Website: crate-barrel
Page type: cart
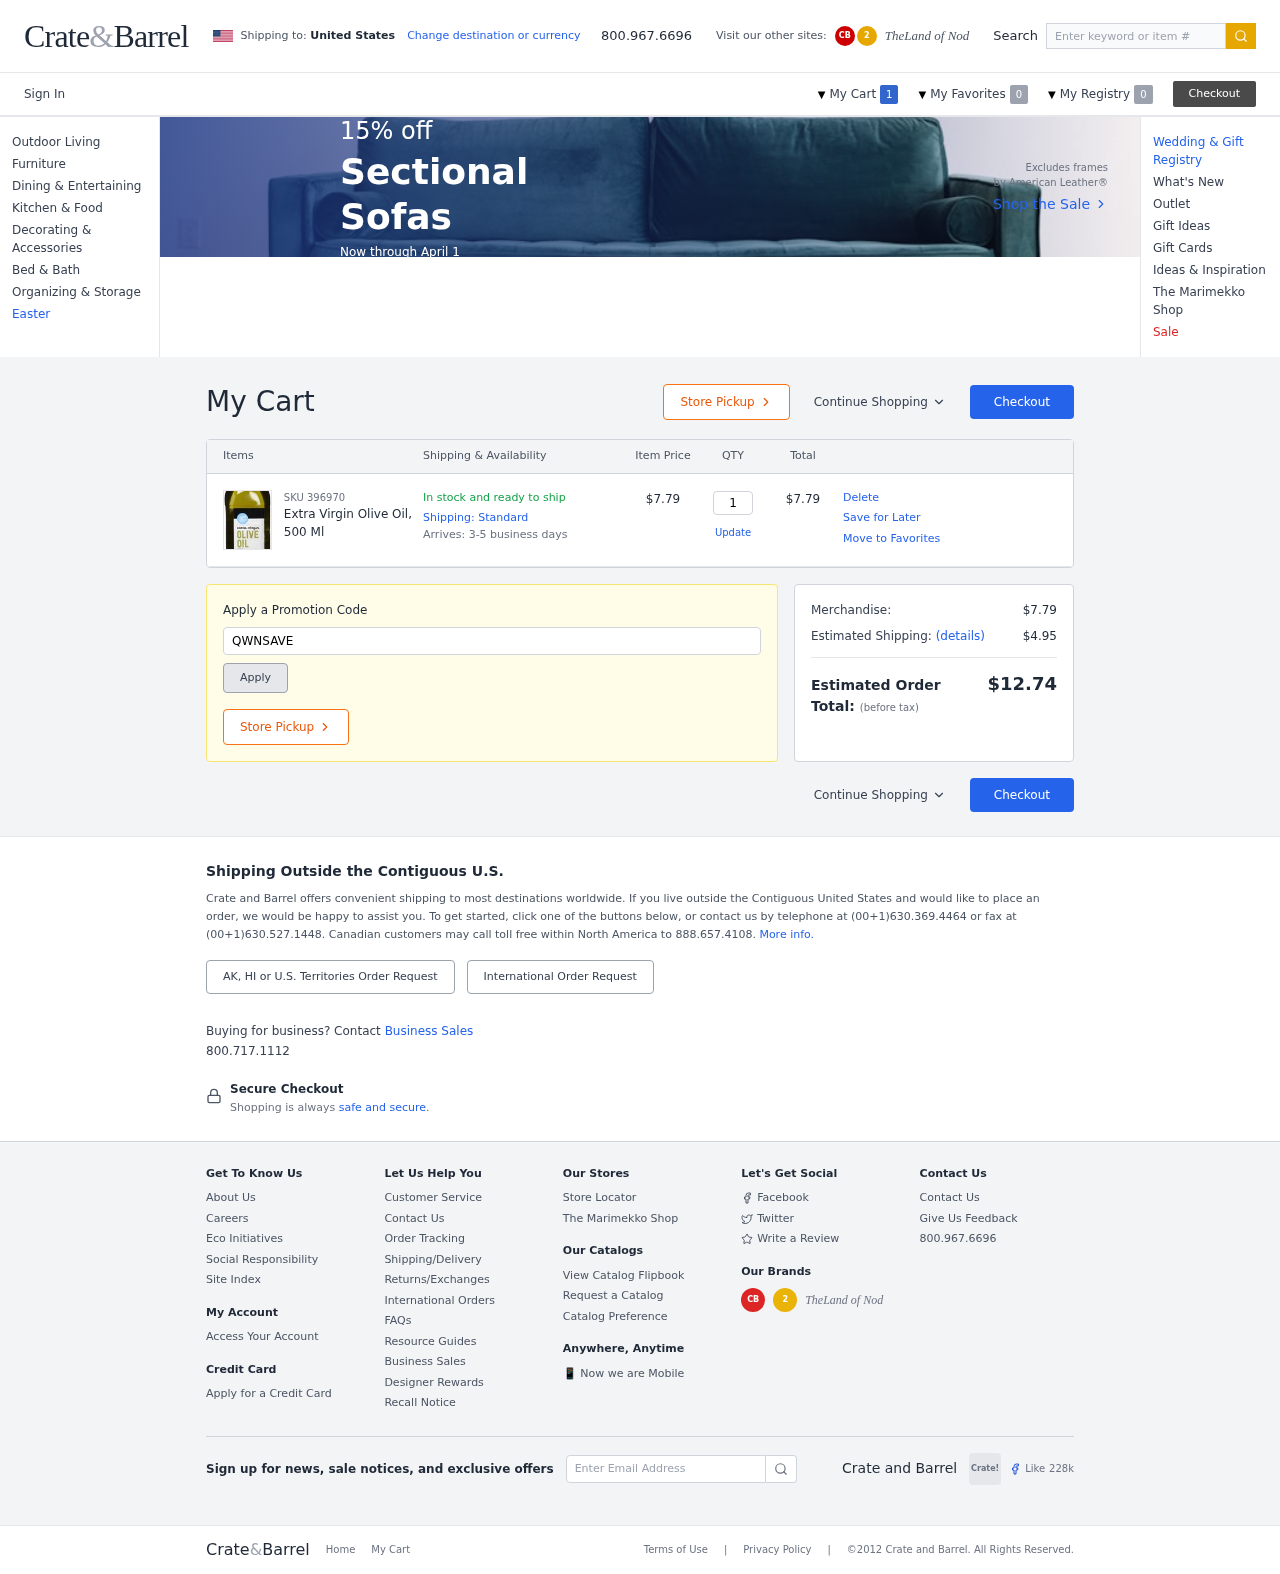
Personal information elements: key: PII_PROMO_CODE
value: QWNSAVE
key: PII_COUNTRY
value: United States
Product elements: key: PRODUCT1_NAME
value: Extra Virgin Olive Oil, 500 Ml
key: PRODUCT1_PRICE
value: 7.79
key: PRODUCT1_QUANTITY
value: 1
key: PRODUCT1_SKU
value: SKU 396970
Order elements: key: ORDER_NUM_ITEMS
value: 1
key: ORDER_ITEM_TOTAL
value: $7.79
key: ORDER_SUBTOTAL
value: $7.79
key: ORDER_SHIPPING_COST
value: $4.95
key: ORDER_TOTAL
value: $12.74
Search elements: key: HEADER_SEARCH
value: Enter keyword or item #